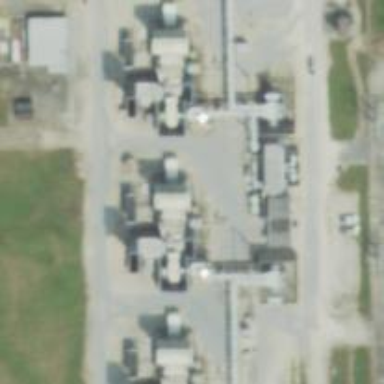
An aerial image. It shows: Gas turbine generator powered by gas.